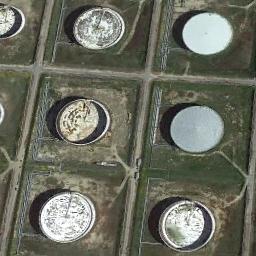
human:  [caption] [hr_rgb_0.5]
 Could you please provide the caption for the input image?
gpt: There are about ten storage tanks here .

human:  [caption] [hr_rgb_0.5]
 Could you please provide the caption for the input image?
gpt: There are several neatly arranged large oil storage tanks in the factory, And there are large lawns in the factory .

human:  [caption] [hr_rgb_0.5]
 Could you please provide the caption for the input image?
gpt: There are many roads beside the storage tanks .

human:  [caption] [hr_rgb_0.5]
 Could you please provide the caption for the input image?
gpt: There are six storage tanks on the bare land next to the grass .

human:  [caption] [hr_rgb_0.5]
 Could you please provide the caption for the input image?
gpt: There are several storage tanks of the same size on the green meadow .